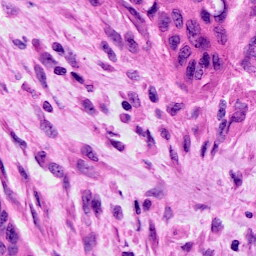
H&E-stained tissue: Cervix